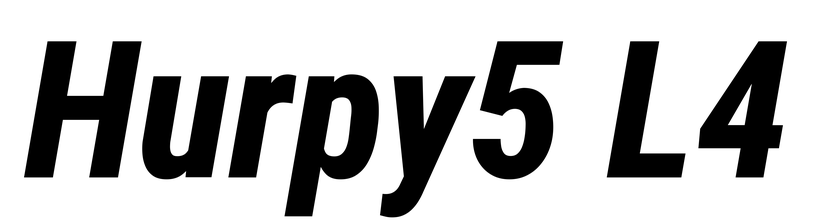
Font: Roboto-Italic_Condensed_ExtraBold_Italic